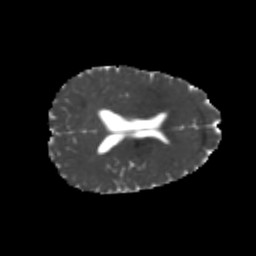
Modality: MD
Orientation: axial
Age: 25
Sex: female
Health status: healthy
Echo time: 0.074 s